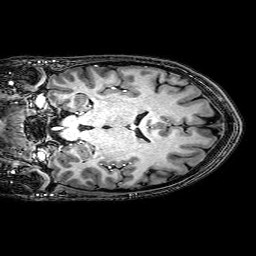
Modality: T1w
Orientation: coronal
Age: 22
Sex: male
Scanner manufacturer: philips
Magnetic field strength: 3 T
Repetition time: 0.009 s
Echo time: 0.00351 s